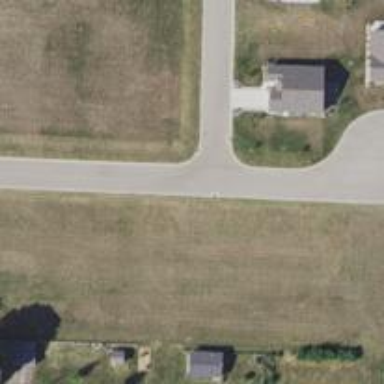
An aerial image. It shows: Residential road.